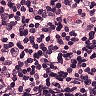
Metastatic tissue present: no